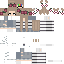
A female human skin with medium skin, wearing brown long hair dressed in a blue tshirt and black shorts, featuring a closed mouth.